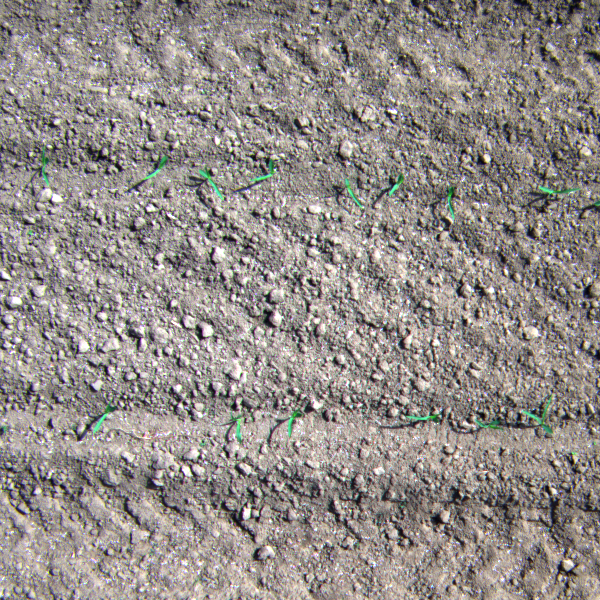
Acquisition date: 2023-05-25
Tile: 0406
Annotated plant instances:
label: maize
label: maize
label: maize
label: maize
label: maize
label: maize
label: maize
label: weed_other
label: weed_other
label: weed_other
label: weed_other
label: weed_other
label: weed_other
label: weed_other
label: weed_other
label: weed_other
label: weed_other
label: weed_other
label: weed_other
label: weed_other
label: weed_other
label: maize
label: maize
label: maize
label: maize
label: maize
label: maize
label: maize
label: amaranth
label: weed_other
label: weed_other
label: weed_other
label: maize
label: weed_other
label: weed_other
label: weed_other
label: weed_other
label: weed_other
label: weed_other
label: weed_other
label: weed_other
label: weed_other
label: weed_other
label: weed_other
label: weed_other
label: weed_other
label: weed_other